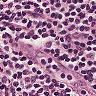
Metastatic tissue present: no